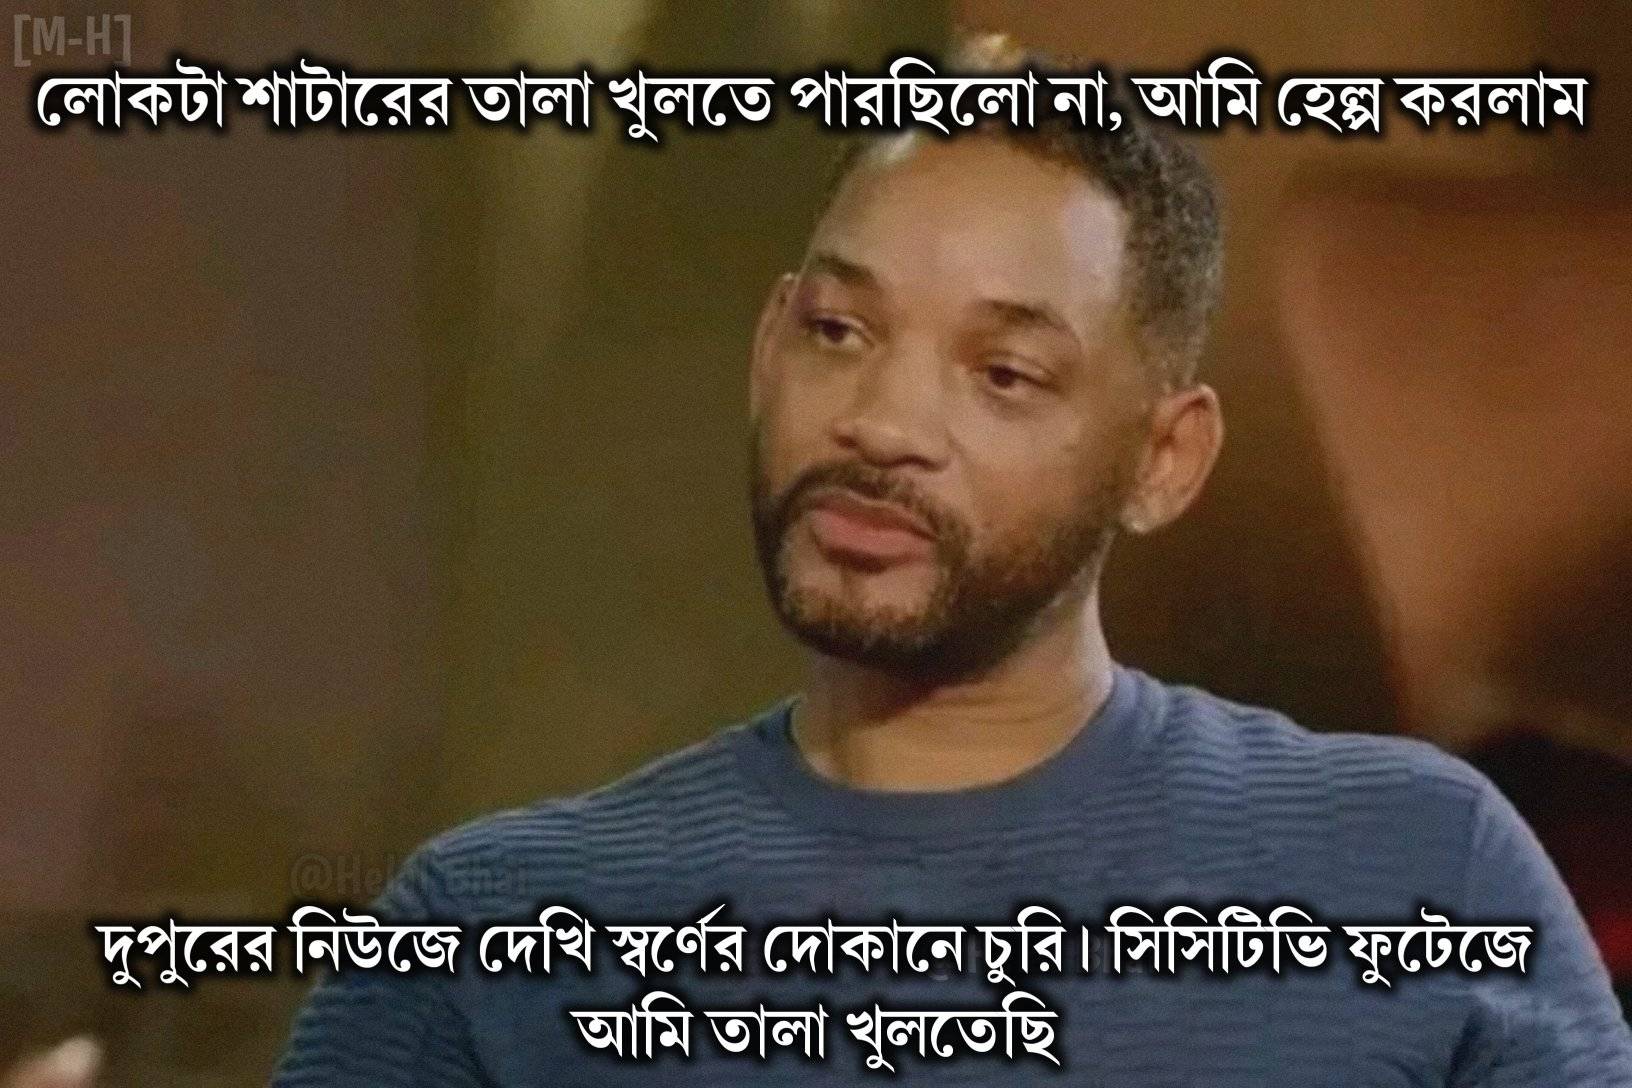
Text: লোকটা শাটারের তালা খুলতে পারছিলো না আমি হেল্প করলাম দুপুরের নিউজে দেখি স্বর্ণের দোকানে চুরি সিসিটিভি ফুটেজে আমি তালা খুলতেছি
Label: Non Hate